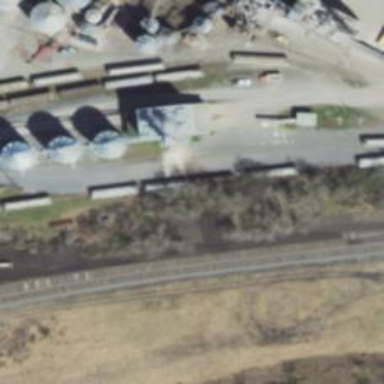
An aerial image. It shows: Railway spur service.